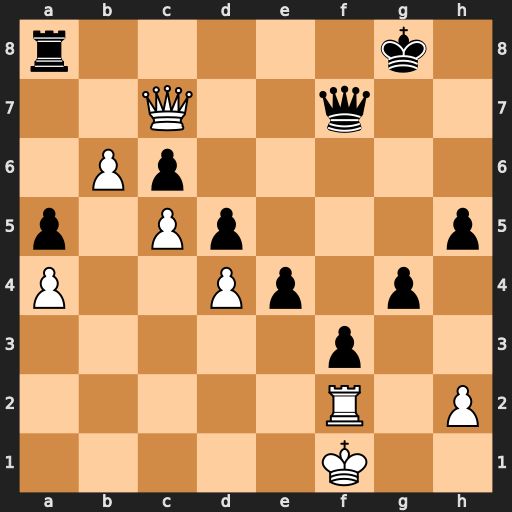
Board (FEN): r5k1/2Q2q2/1Pp5/p1Pp3p/P2Pp1p1/5p2/5R1P/5K2
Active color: w
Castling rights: -
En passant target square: -
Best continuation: b7 Re8 b8=Q Rxb8 Qxb8+